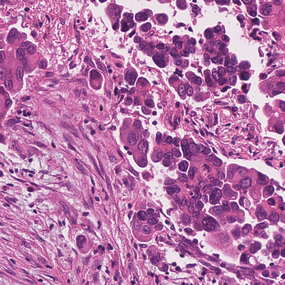
Tumor epithelial tissue: yes
Tumor-associated stroma tissue: yes
Normal tissue: no